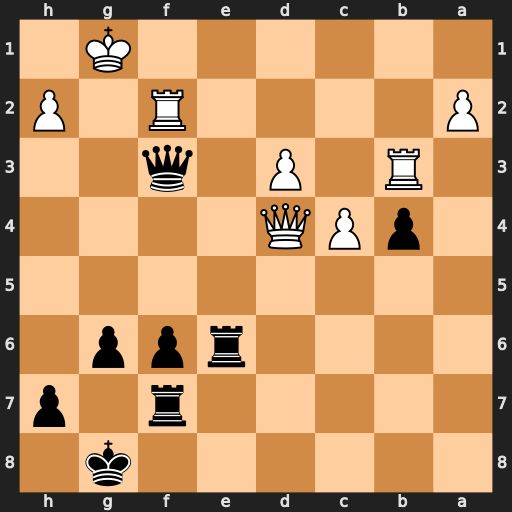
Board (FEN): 6k1/5r1p/4rpp1/8/1pPQ4/1R1P1q2/P4R1P/6K1
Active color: b
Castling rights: -
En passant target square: -
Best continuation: Re1+ Rf1 Qxf1#